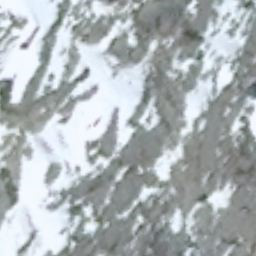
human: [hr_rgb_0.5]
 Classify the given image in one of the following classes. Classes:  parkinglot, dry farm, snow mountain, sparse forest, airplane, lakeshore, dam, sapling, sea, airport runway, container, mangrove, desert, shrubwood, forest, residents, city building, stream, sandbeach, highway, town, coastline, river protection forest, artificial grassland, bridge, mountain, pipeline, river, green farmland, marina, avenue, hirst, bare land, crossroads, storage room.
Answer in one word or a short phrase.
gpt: snow mountain